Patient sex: M
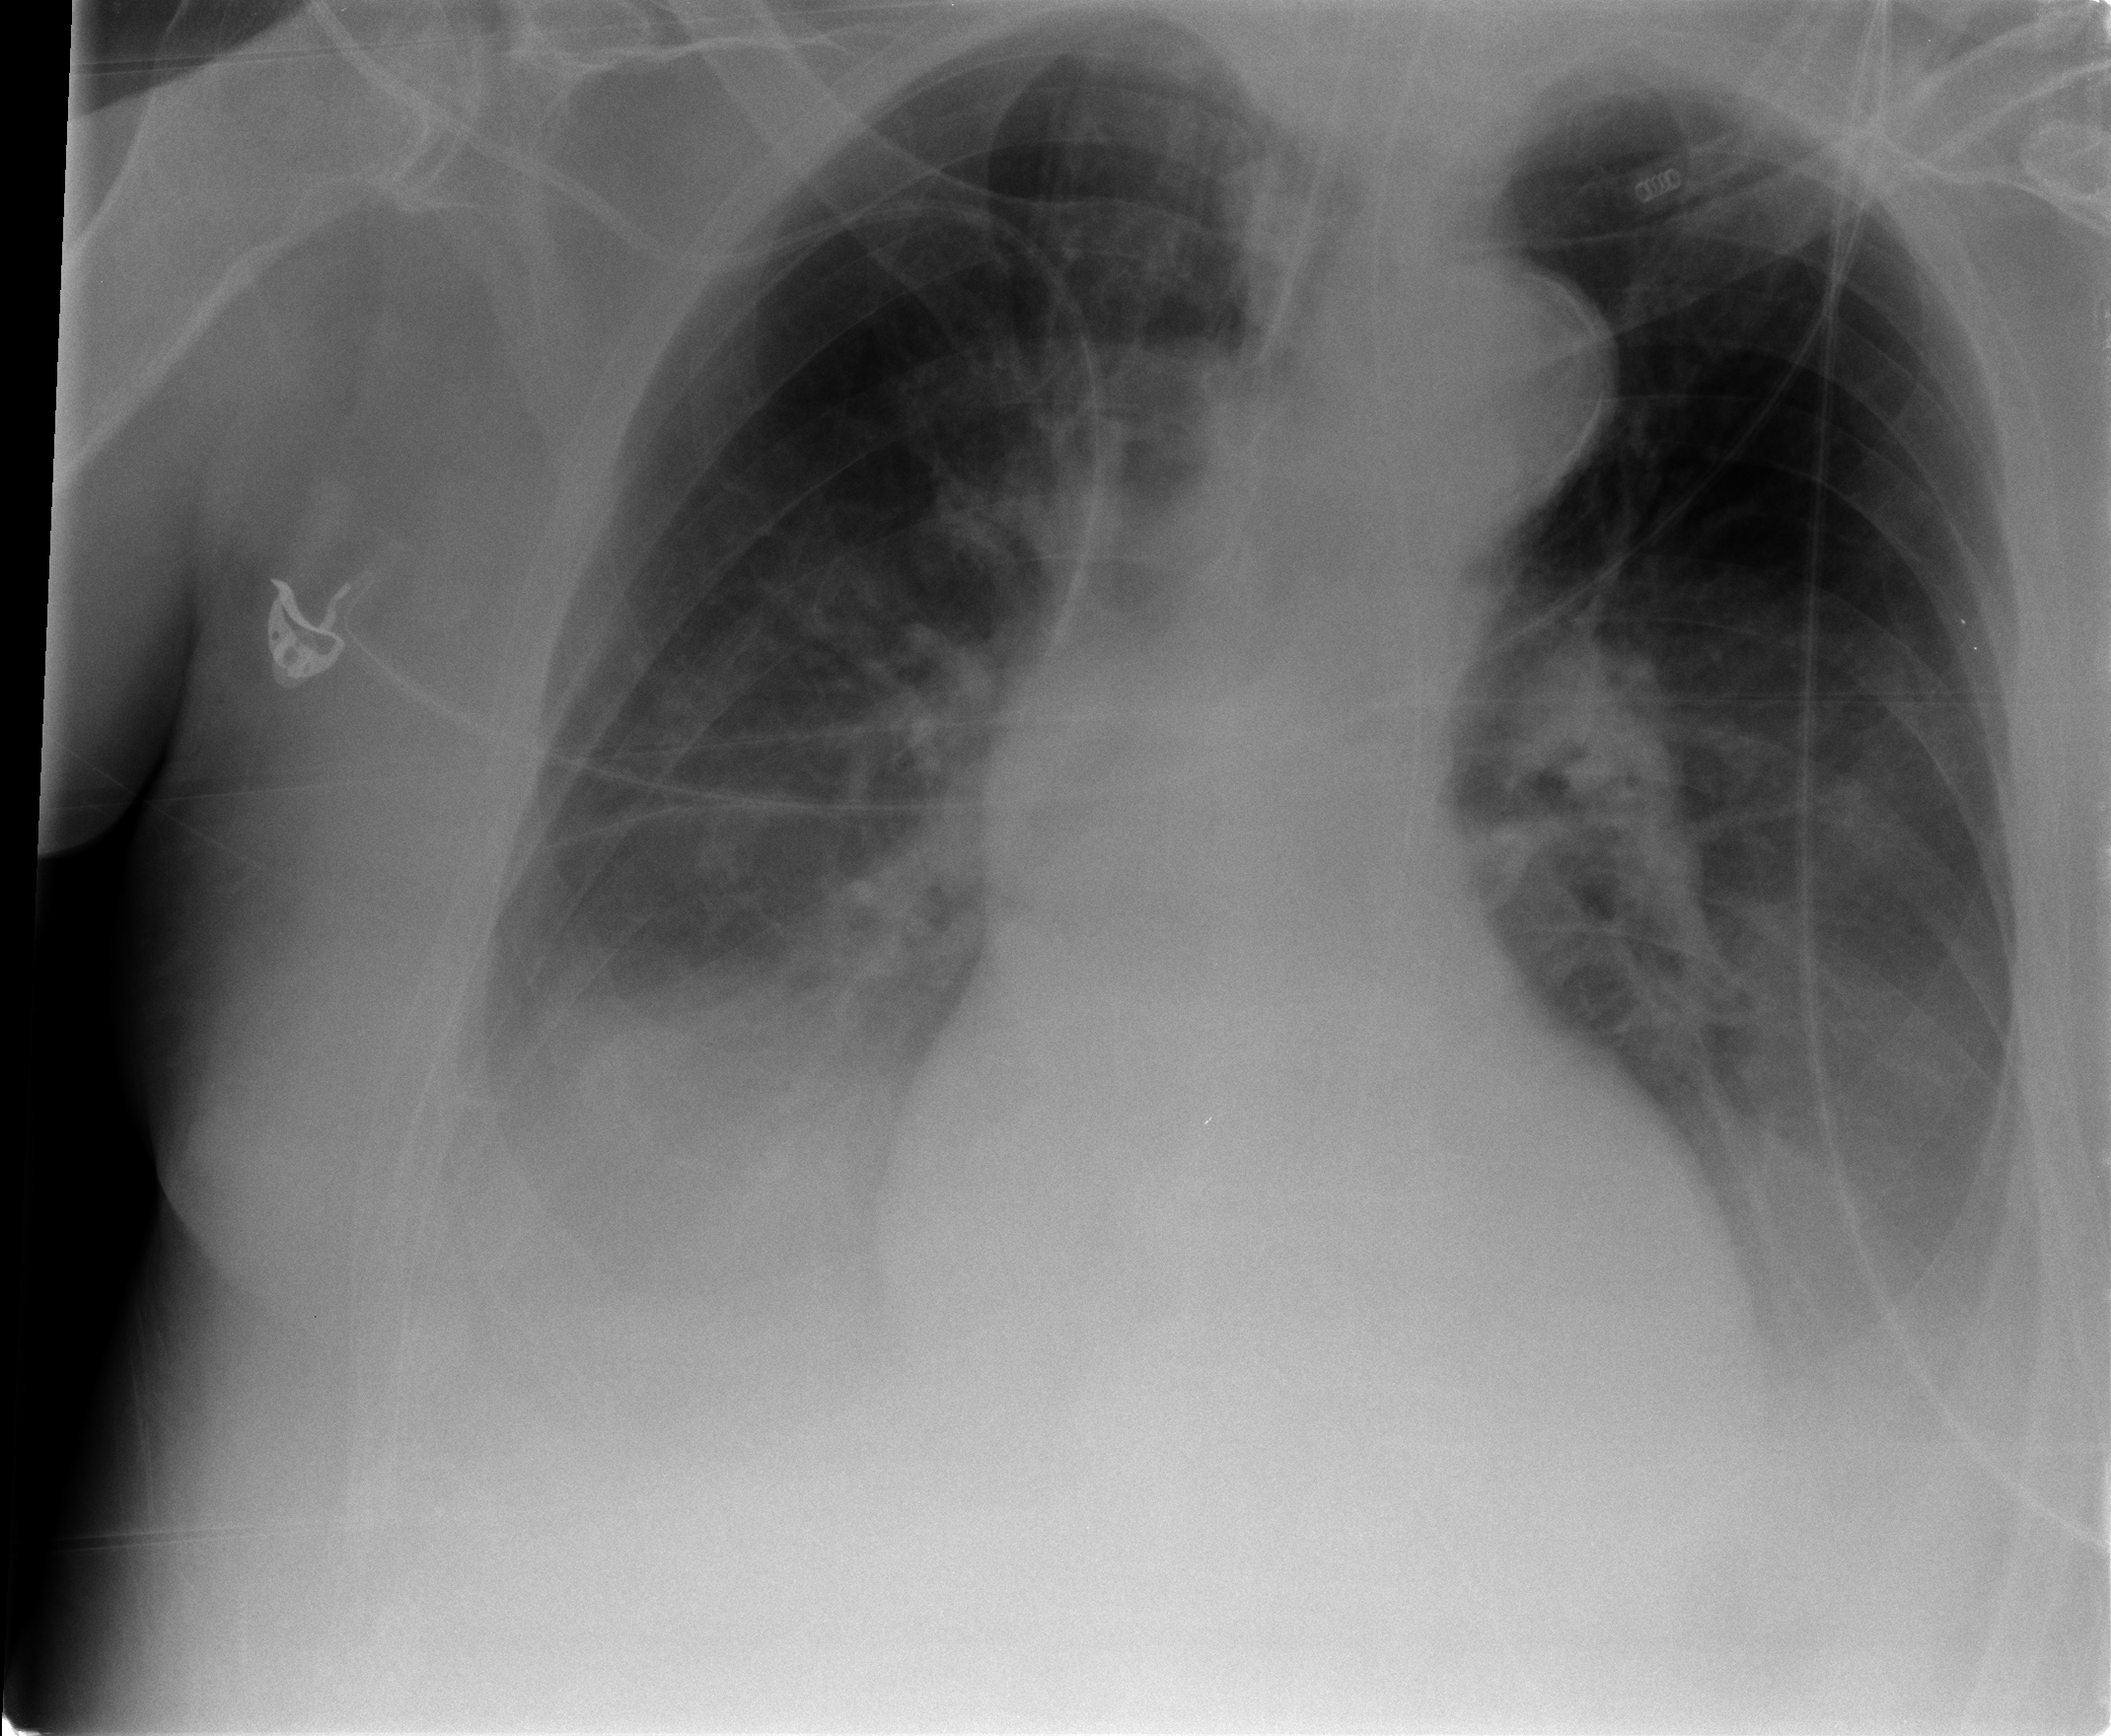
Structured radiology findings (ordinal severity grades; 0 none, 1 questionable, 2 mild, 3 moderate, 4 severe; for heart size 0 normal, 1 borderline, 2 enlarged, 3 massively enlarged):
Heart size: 2
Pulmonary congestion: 0
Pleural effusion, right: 3
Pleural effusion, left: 2
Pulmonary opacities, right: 2
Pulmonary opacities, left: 0
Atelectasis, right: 2
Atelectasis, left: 2